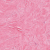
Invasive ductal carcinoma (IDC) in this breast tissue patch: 0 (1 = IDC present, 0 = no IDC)